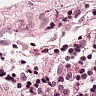
Metastatic tissue present: no